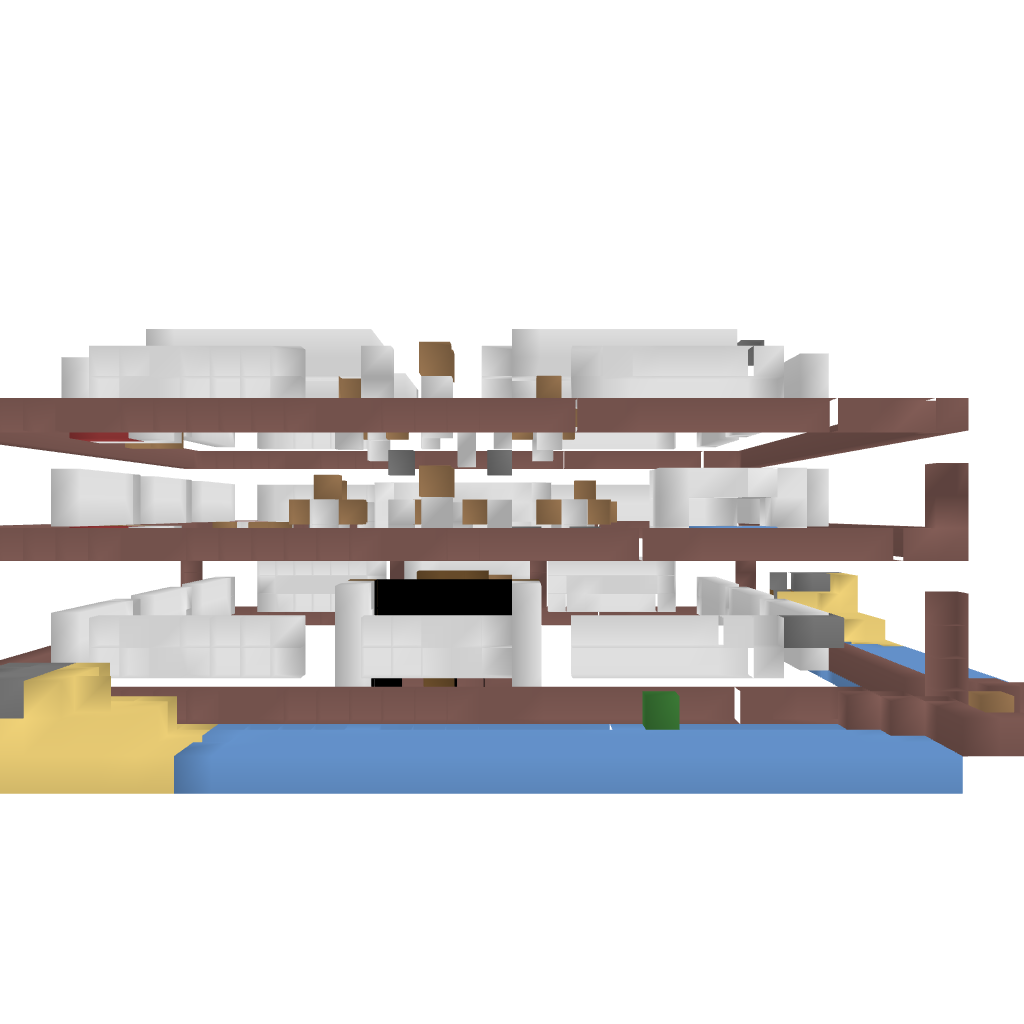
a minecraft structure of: QuartzHouse bad low quality